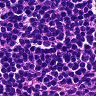
Metastatic tissue present: no